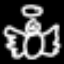
Label: angel